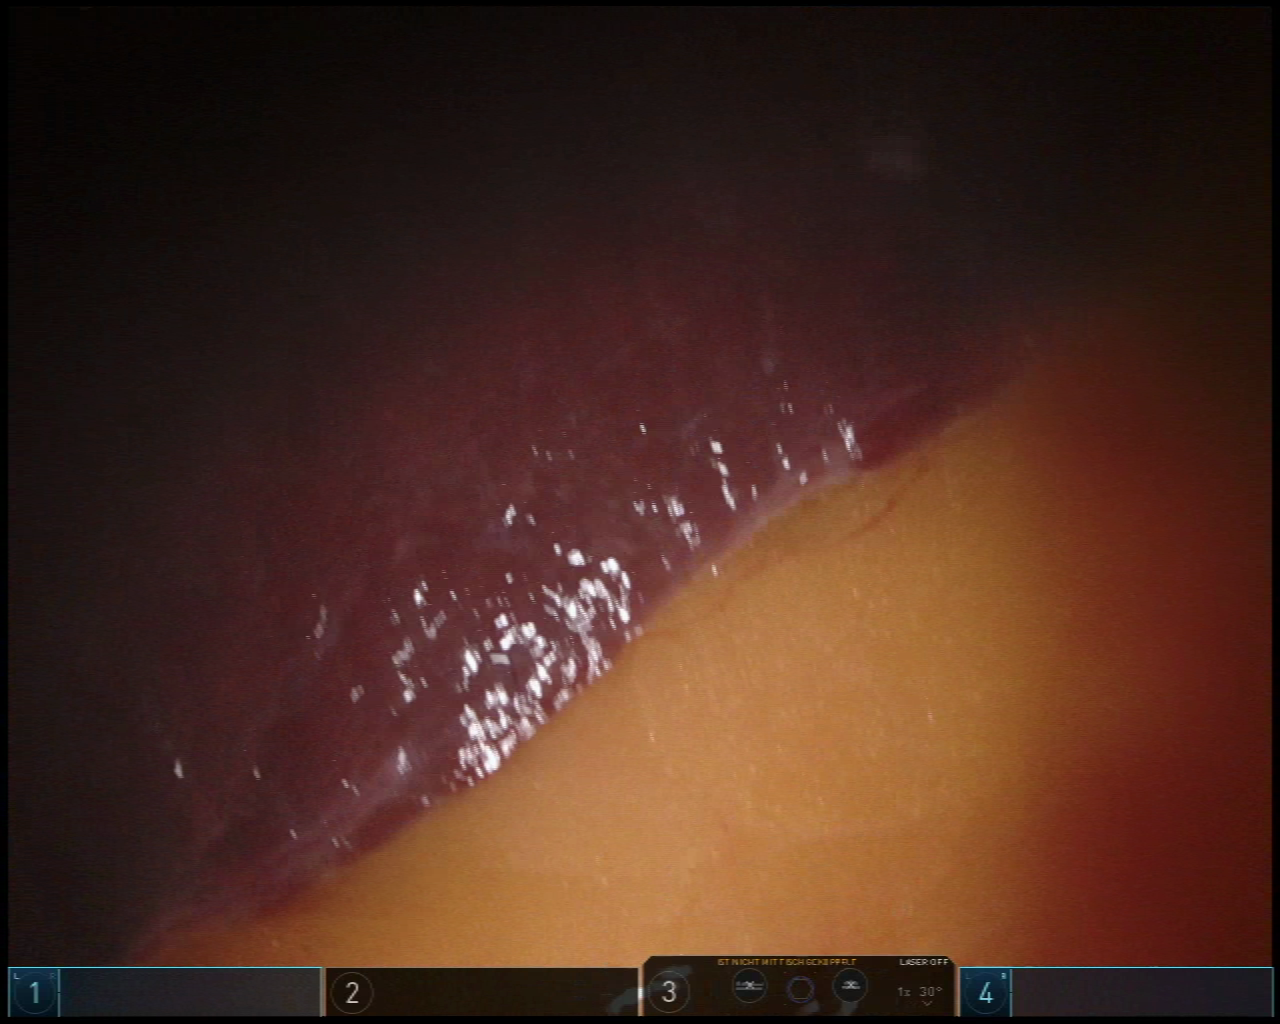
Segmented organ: liver
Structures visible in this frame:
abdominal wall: no
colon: no
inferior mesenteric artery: no
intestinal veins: no
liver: yes
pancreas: no
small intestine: no
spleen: no
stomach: no
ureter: no
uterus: no
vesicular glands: no